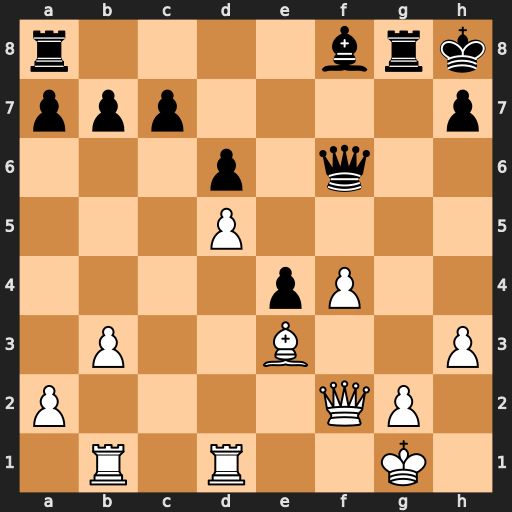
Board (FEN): r4brk/ppp4p/3p1q2/3P4/4pP2/1P2B2P/P4QP1/1R1R2K1
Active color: w
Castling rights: -
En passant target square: -
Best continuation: Bd4 Bg7 Bxf6